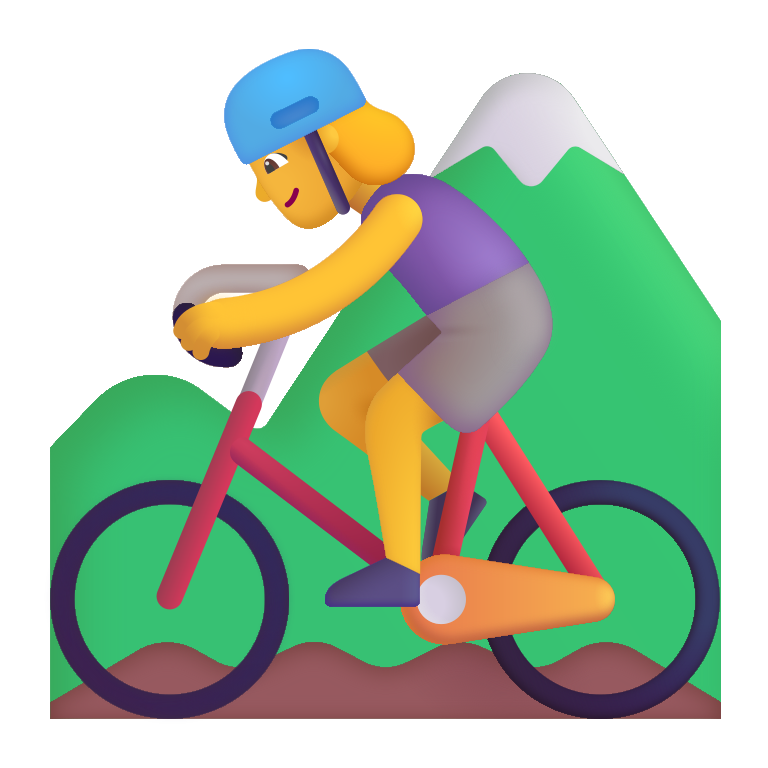
woman mountain biking color default